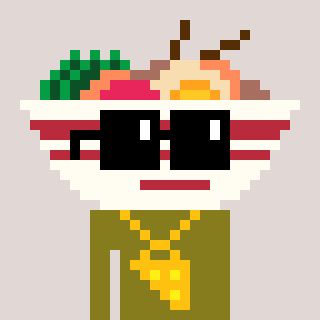
a pixel art character with square black sunglasses, a noodles-shaped head and a gunk-colored body on a warm background